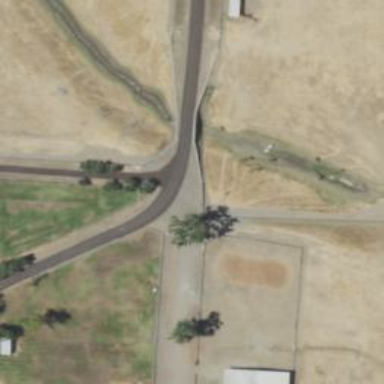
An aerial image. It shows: Service road on bridge.